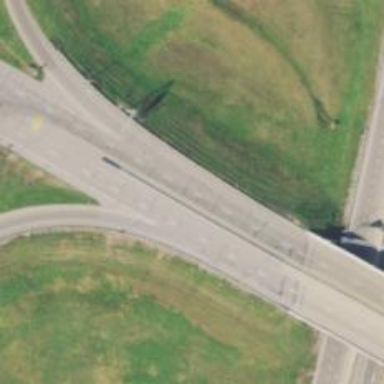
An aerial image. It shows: This image shows trunk highway that functions as expressway.